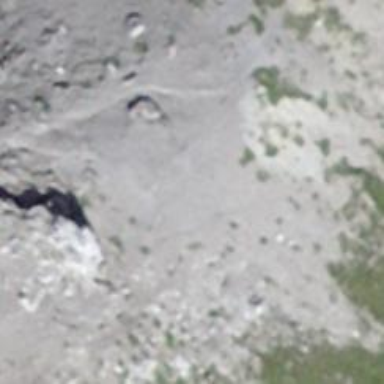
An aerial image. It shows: Cliff in nature.